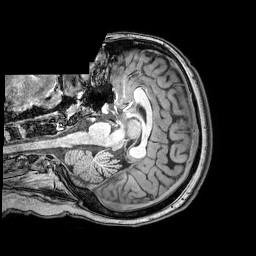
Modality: T1w
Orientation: axial
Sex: female
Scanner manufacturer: philips
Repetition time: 0.008065 s
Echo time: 0.00369 s